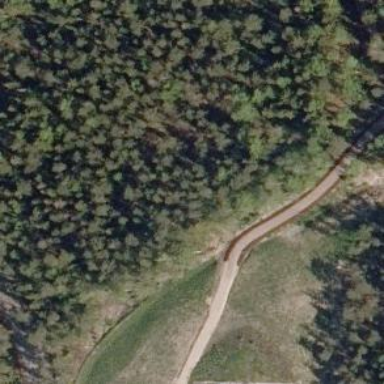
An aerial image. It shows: Path.